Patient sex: M
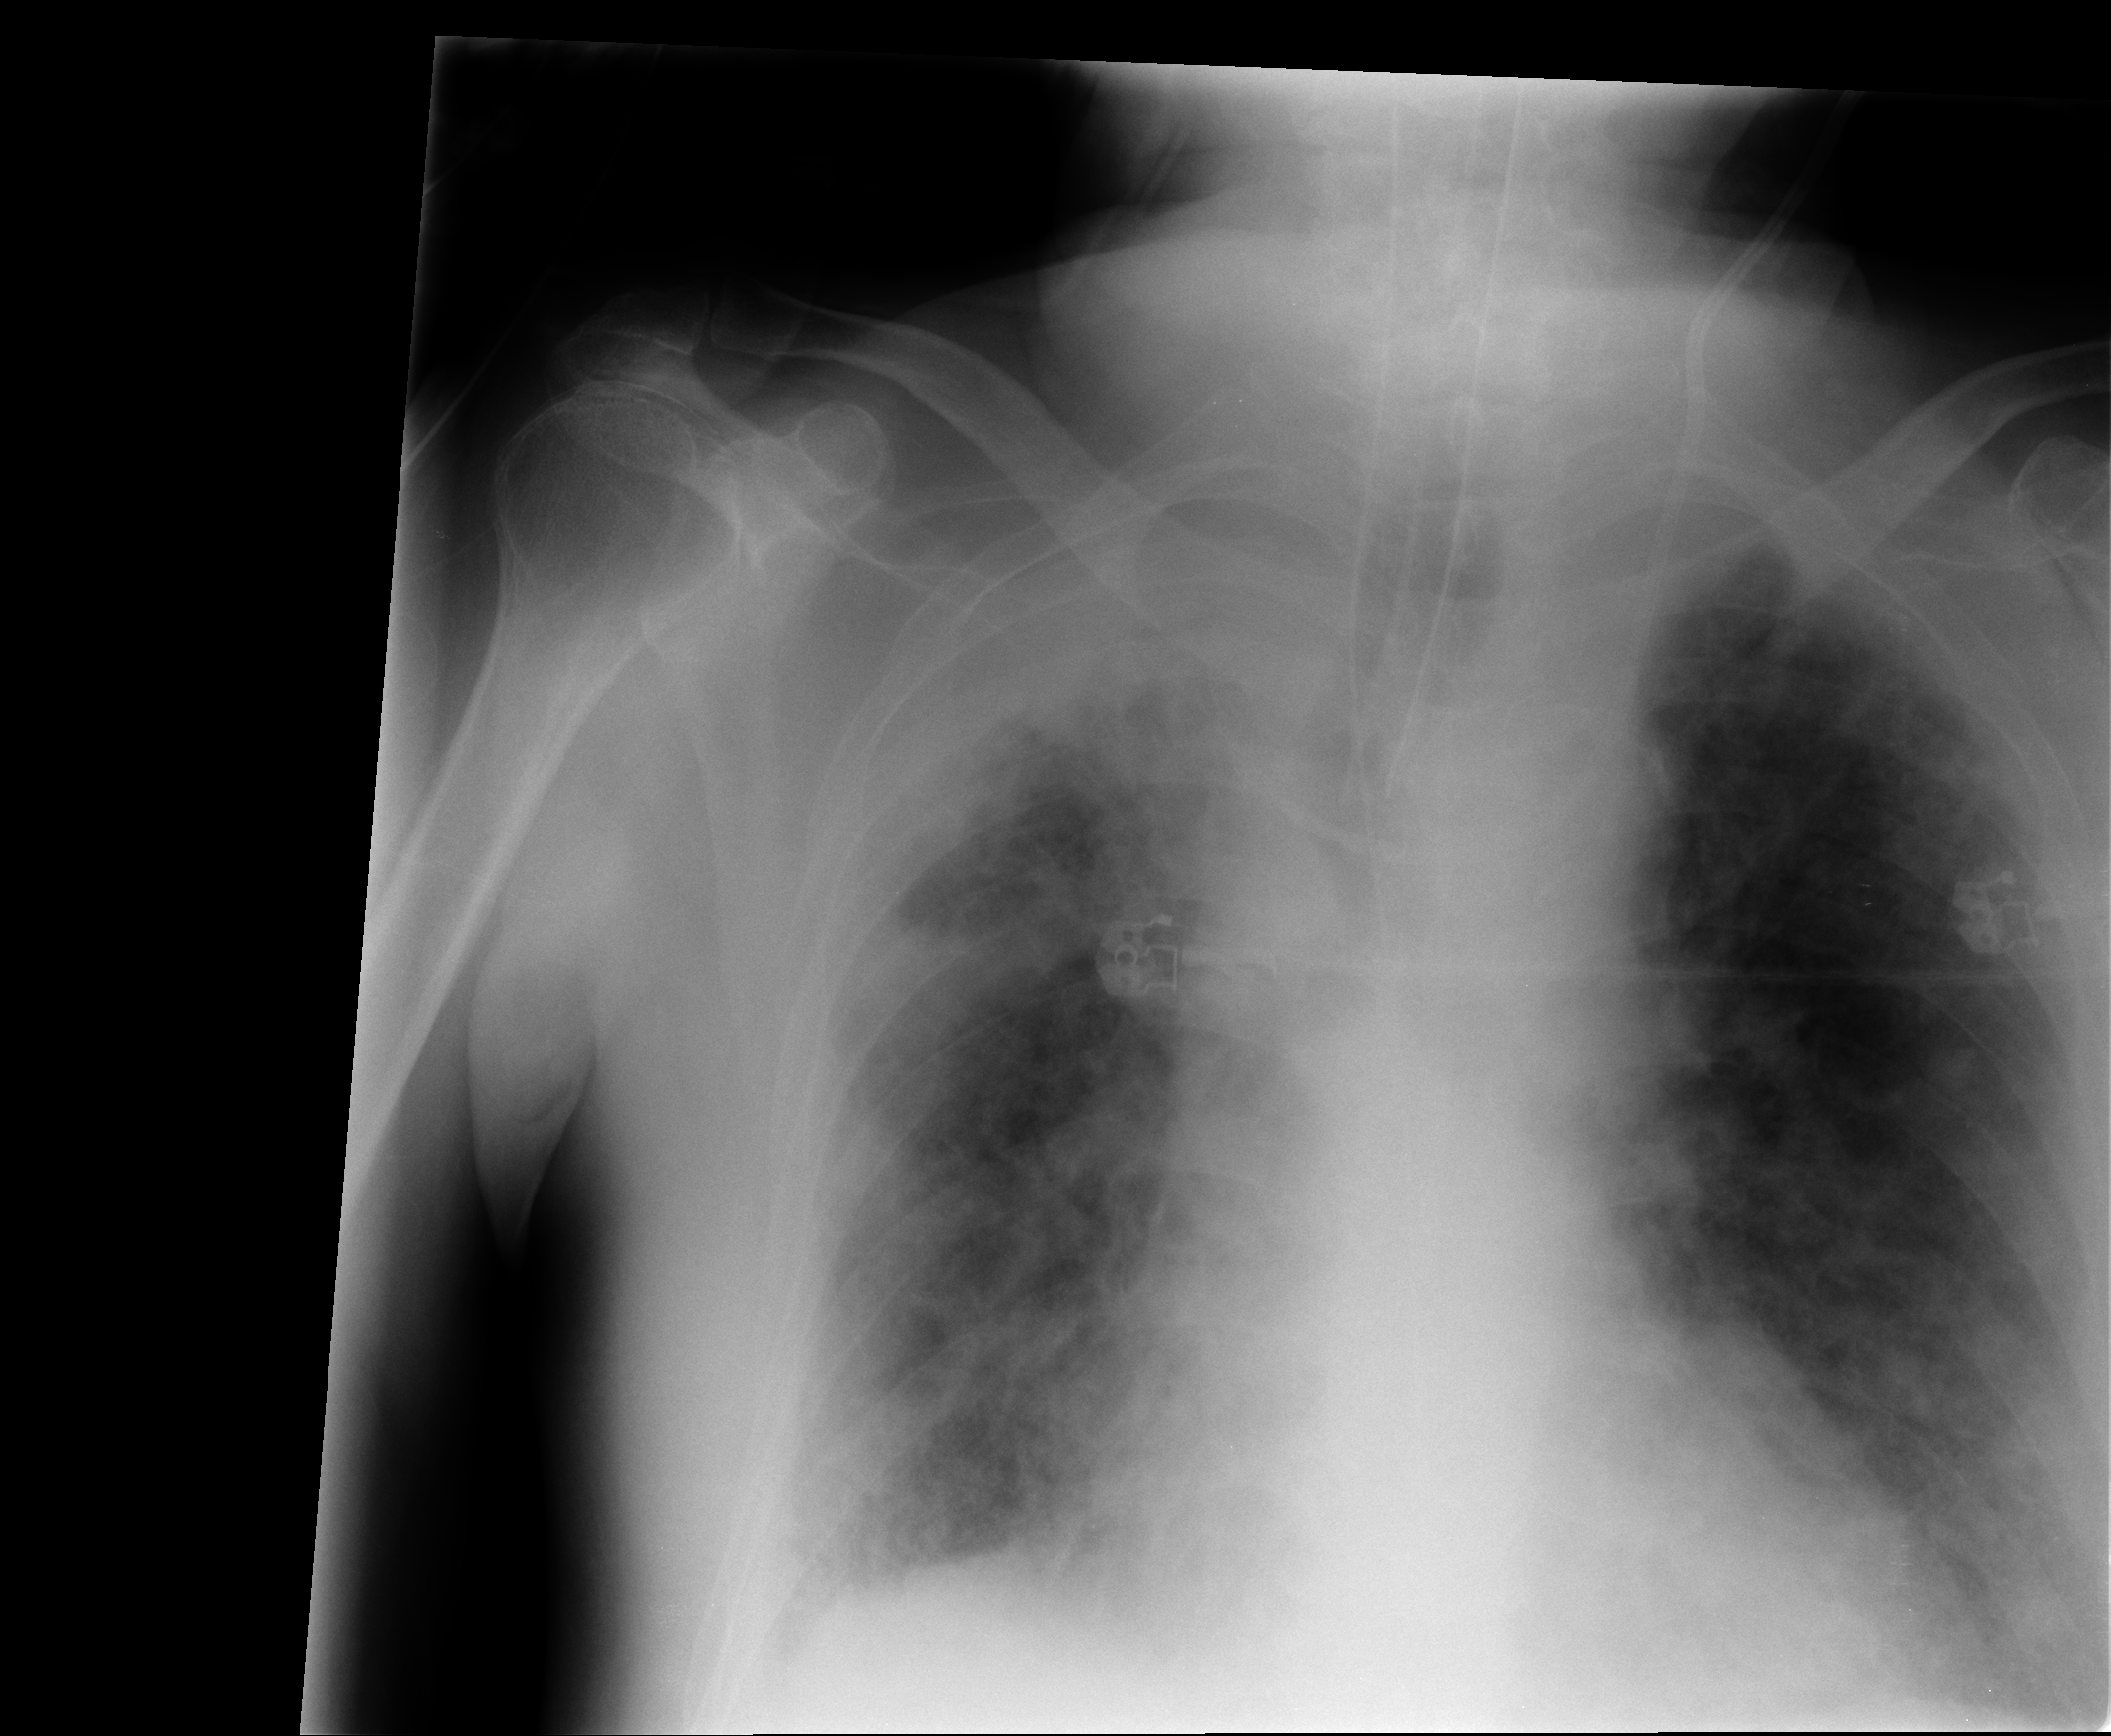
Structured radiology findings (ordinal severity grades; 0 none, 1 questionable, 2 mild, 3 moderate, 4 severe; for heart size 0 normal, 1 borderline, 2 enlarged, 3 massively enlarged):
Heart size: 0
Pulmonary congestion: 2
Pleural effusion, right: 1
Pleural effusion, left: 1
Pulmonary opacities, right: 4
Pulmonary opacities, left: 4
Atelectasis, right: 1
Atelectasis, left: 1